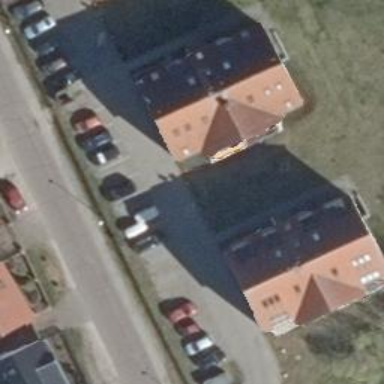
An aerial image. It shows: Parking available on the street side.